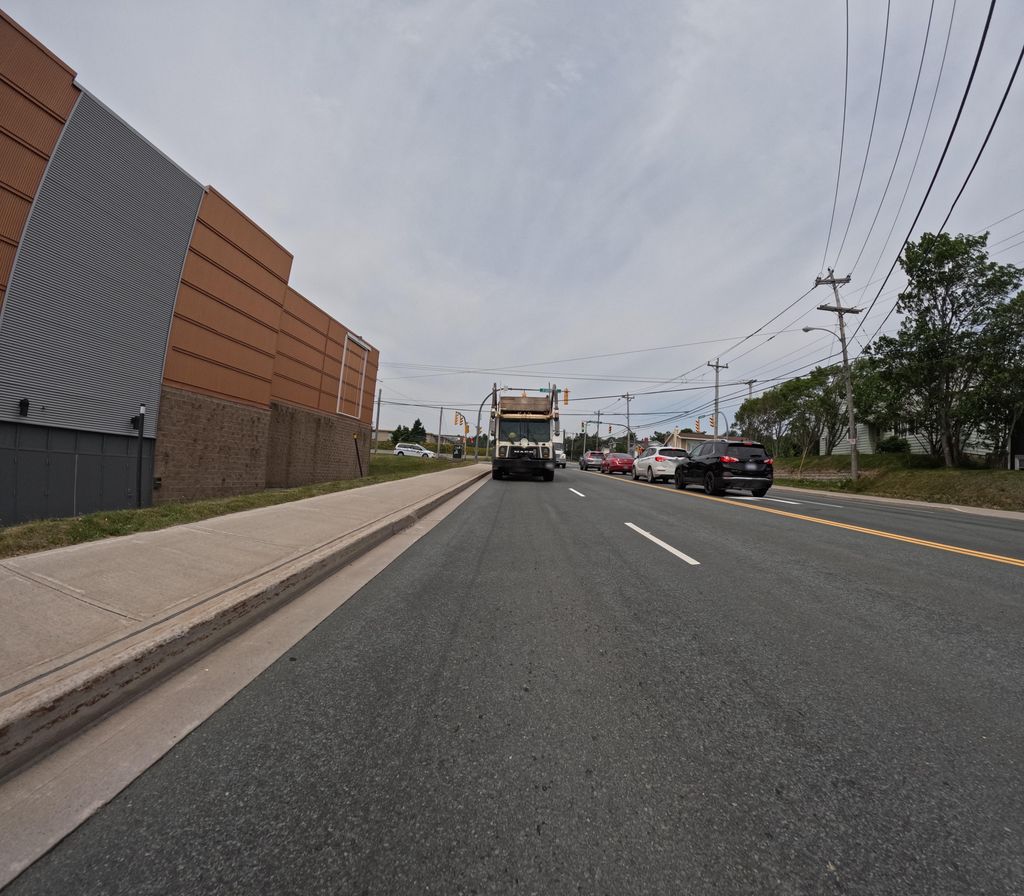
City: st_johns